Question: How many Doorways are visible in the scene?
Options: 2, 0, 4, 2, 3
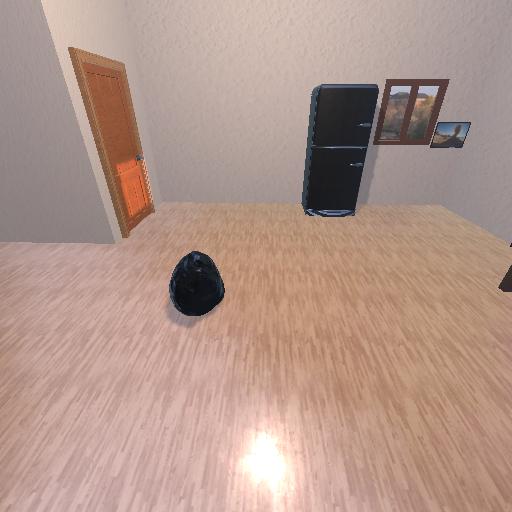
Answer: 2